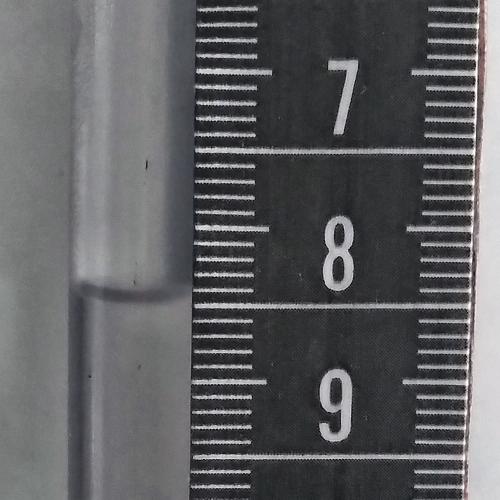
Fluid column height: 8.5 cm